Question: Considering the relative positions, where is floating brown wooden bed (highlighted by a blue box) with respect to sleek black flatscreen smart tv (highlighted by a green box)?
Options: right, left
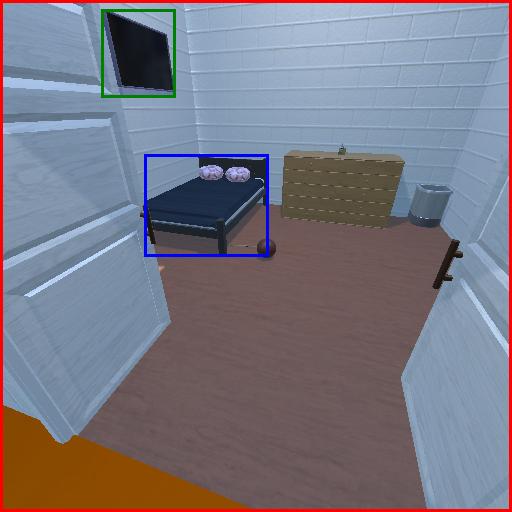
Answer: right